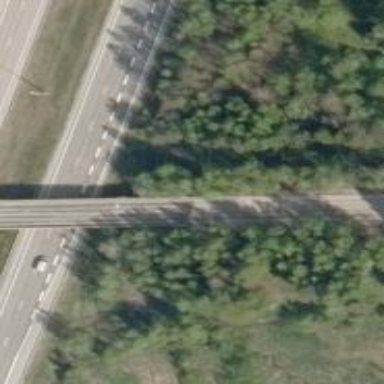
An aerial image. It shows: Asphalt cycleway on bridge.